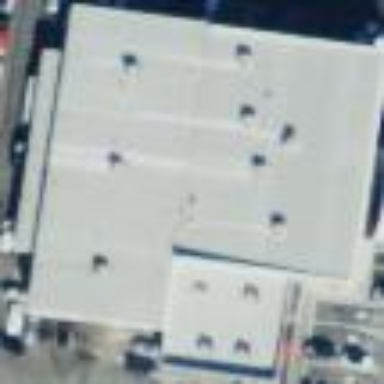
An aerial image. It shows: Car shop building.